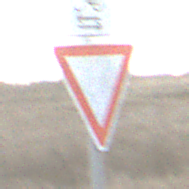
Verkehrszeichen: VorfahrtGewaehren
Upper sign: RichtungsangabeDurchPfeile9
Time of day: SunriseSunset
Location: Outdoor (RoadRail)
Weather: PartlyCloudy
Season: NotSpecified
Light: Natural